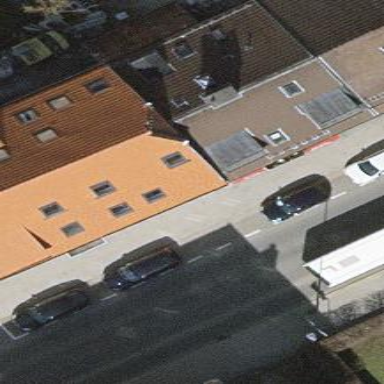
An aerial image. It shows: Parking available on the street side with parallel orientation.